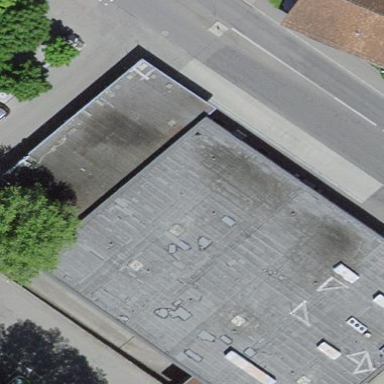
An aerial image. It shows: Flat-roofed retail building.